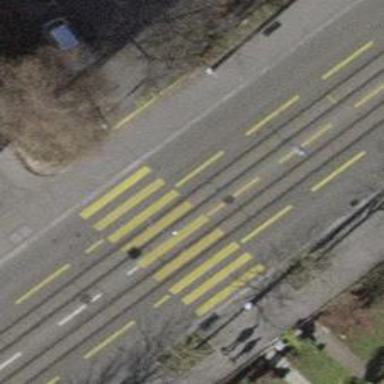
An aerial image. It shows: Uncontrolled zebra crossing with zebra markings.